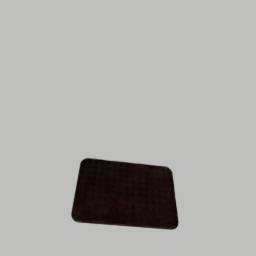
Label: decoration